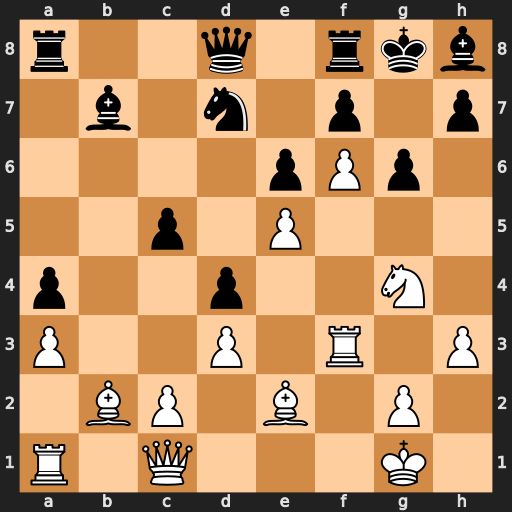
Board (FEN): r2q1rkb/1b1n1p1p/4pPp1/2p1P3/p2p2N1/P2P1R1P/1BP1B1P1/R1Q3K1
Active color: w
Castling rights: -
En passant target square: -
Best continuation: Nh6#